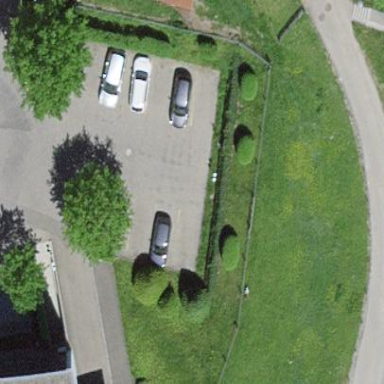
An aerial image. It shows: Parking area with surface.